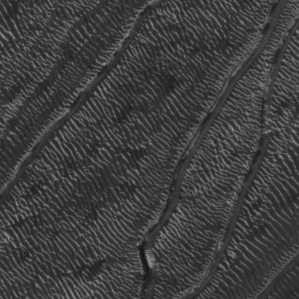
Label: frost